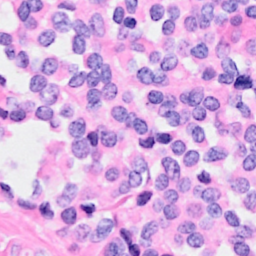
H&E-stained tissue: Breast